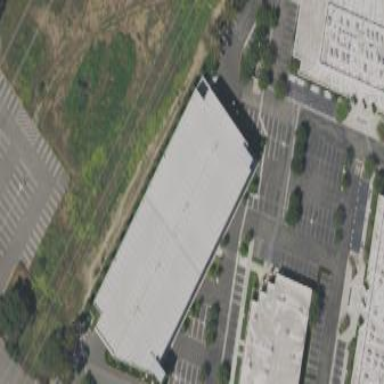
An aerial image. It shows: Garage building.